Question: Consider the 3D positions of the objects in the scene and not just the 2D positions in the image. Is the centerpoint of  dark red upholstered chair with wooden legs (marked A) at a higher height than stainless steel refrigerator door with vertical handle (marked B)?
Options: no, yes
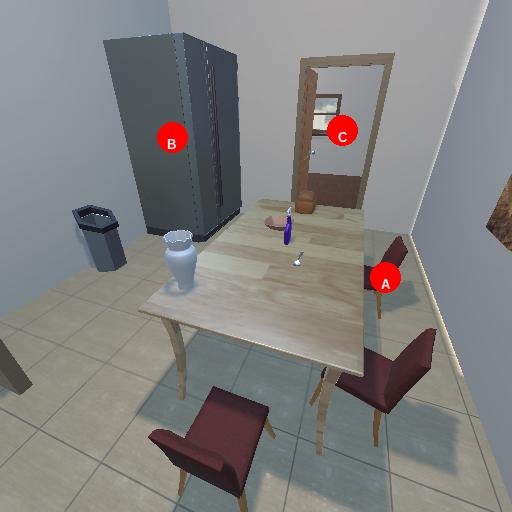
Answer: no